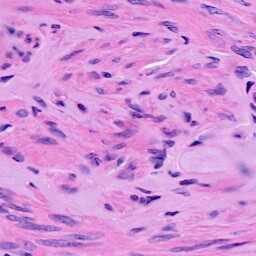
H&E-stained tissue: Ovarian